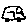
Label: car